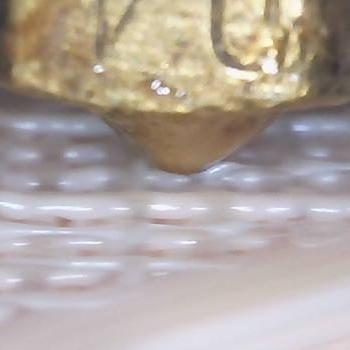
Flow rate: 37%